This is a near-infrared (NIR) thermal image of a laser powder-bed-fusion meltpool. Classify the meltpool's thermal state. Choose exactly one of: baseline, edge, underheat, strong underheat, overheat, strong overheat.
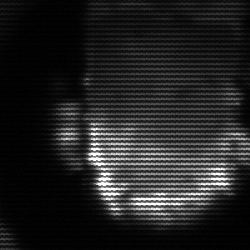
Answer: baseline